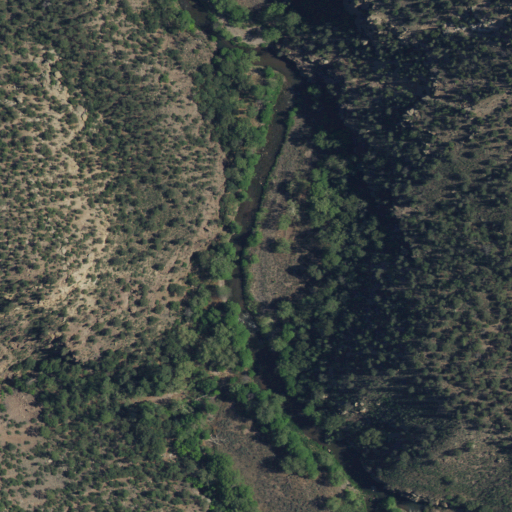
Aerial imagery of valley in New Mexico named Spring Canyon containing evergreen forest, shrub, and woody wetlands